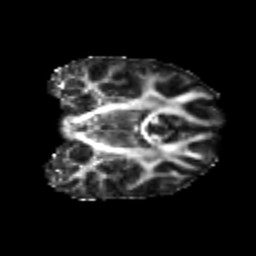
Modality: FA
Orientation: coronal
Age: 23
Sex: female
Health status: healthy
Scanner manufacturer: philips
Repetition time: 7.386 s
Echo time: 0.08599 s